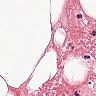
Metastatic tissue present: no